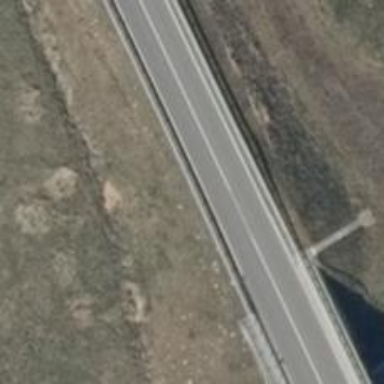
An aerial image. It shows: Tertiary road with asphalt surface and grade 1 track type.